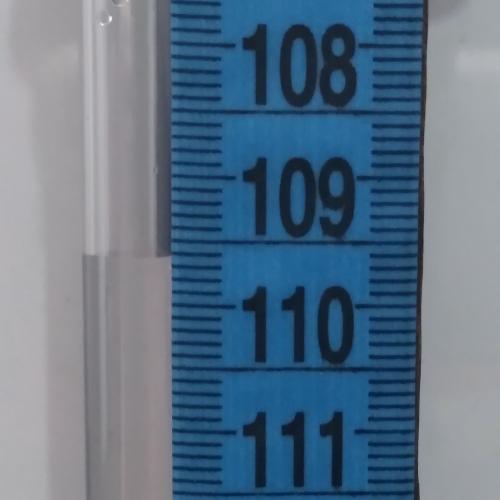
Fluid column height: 109.6 cm